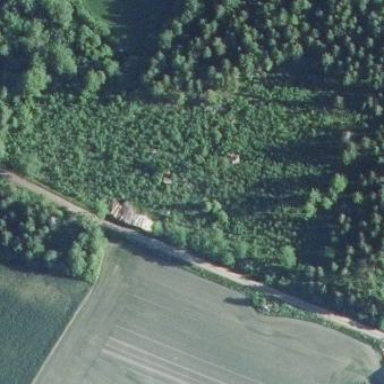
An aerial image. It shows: Forest area predominantly covered with needle-leaved trees.